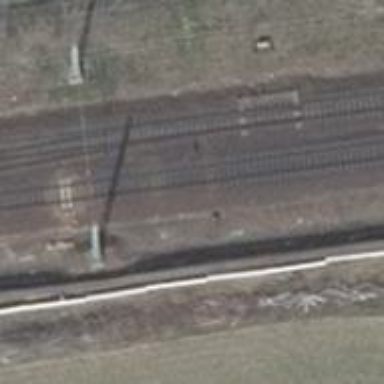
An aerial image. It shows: Railway signal.